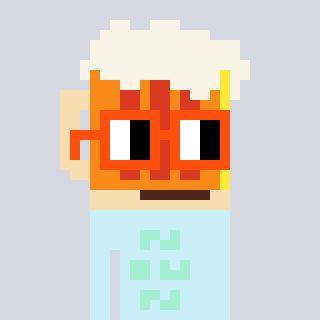
a pixel art character with square orange glasses, a beer-shaped head and a cold-colored body on a cool background